Question: The above error occurs when you click the save button,but in the docs I think I am putting in the correct parameters.
Where that bit of code is in my views.py:
'''
class AllUserUpdate(LoginRequiredMixin, View):
def get(self, request, *args, **kwargs):
alluser = CustomUser.objects.get(username=self.request.user.username)
form = CustomUserForm(instance=alluser)
context = {'form':form}
return render(request, 'account/AllUserAccount.html', context)
def post(self, request, *args, **kwargs):
form = CustomUserForm(self.request.POST, self.request.FILES, instance=self.request.user.username)
if form.is_valid():
form.save()
messages.info(self.request, "Your are change successfully created!")
context = {'form': form}
return redirect('all_user_update')
'''
This is what my template looks like:
'''
<form method="post" enctype="multipart/form-data">
{% csrf_token %}
<h3>Full name: {{ request.user.full_name }}</h3>
{{ form.as_p }}
<input type="submit" class=" btn btn-primary" value="Save">
</form>
'''
forms.py:
'''
class CustomUserForm(UserCreationForm):
password1 = forms.CharField(widget=forms.PasswordInput(
attrs={'class': 'form-control mt-2', 'name': 'password1', 'placeholder': 'enter the password...'}))
password2 = forms.CharField(widget=forms.PasswordInput(
attrs={'class': 'form-control mt-2', 'name': 'password2', 'placeholder': 'Repeat the password...'}))
class Meta:
model = CustomUser
fields = ('full_name', 'email', 'user_type', 'phone', 'password1', 'password2', 'username')
widgets = {
'full_name': forms.TextInput(attrs={'class': 'form-control mt-2', 'name': 'full_name'}),
'username': forms.TextInput(attrs={'class': 'form-control mt-2', 'name': 'username'}),
'email': forms.EmailInput(attrs={'class': 'form-control mt-2', 'name': 'email'}),
'phone': forms.TextInput(attrs={'class': 'form-control mt-2', 'name': 'phone'}),
'user_type': forms.Select(attrs={'class': 'form-control mt-2', 'name': 'user_type'}),
}
'''

I want users to change their personal pages
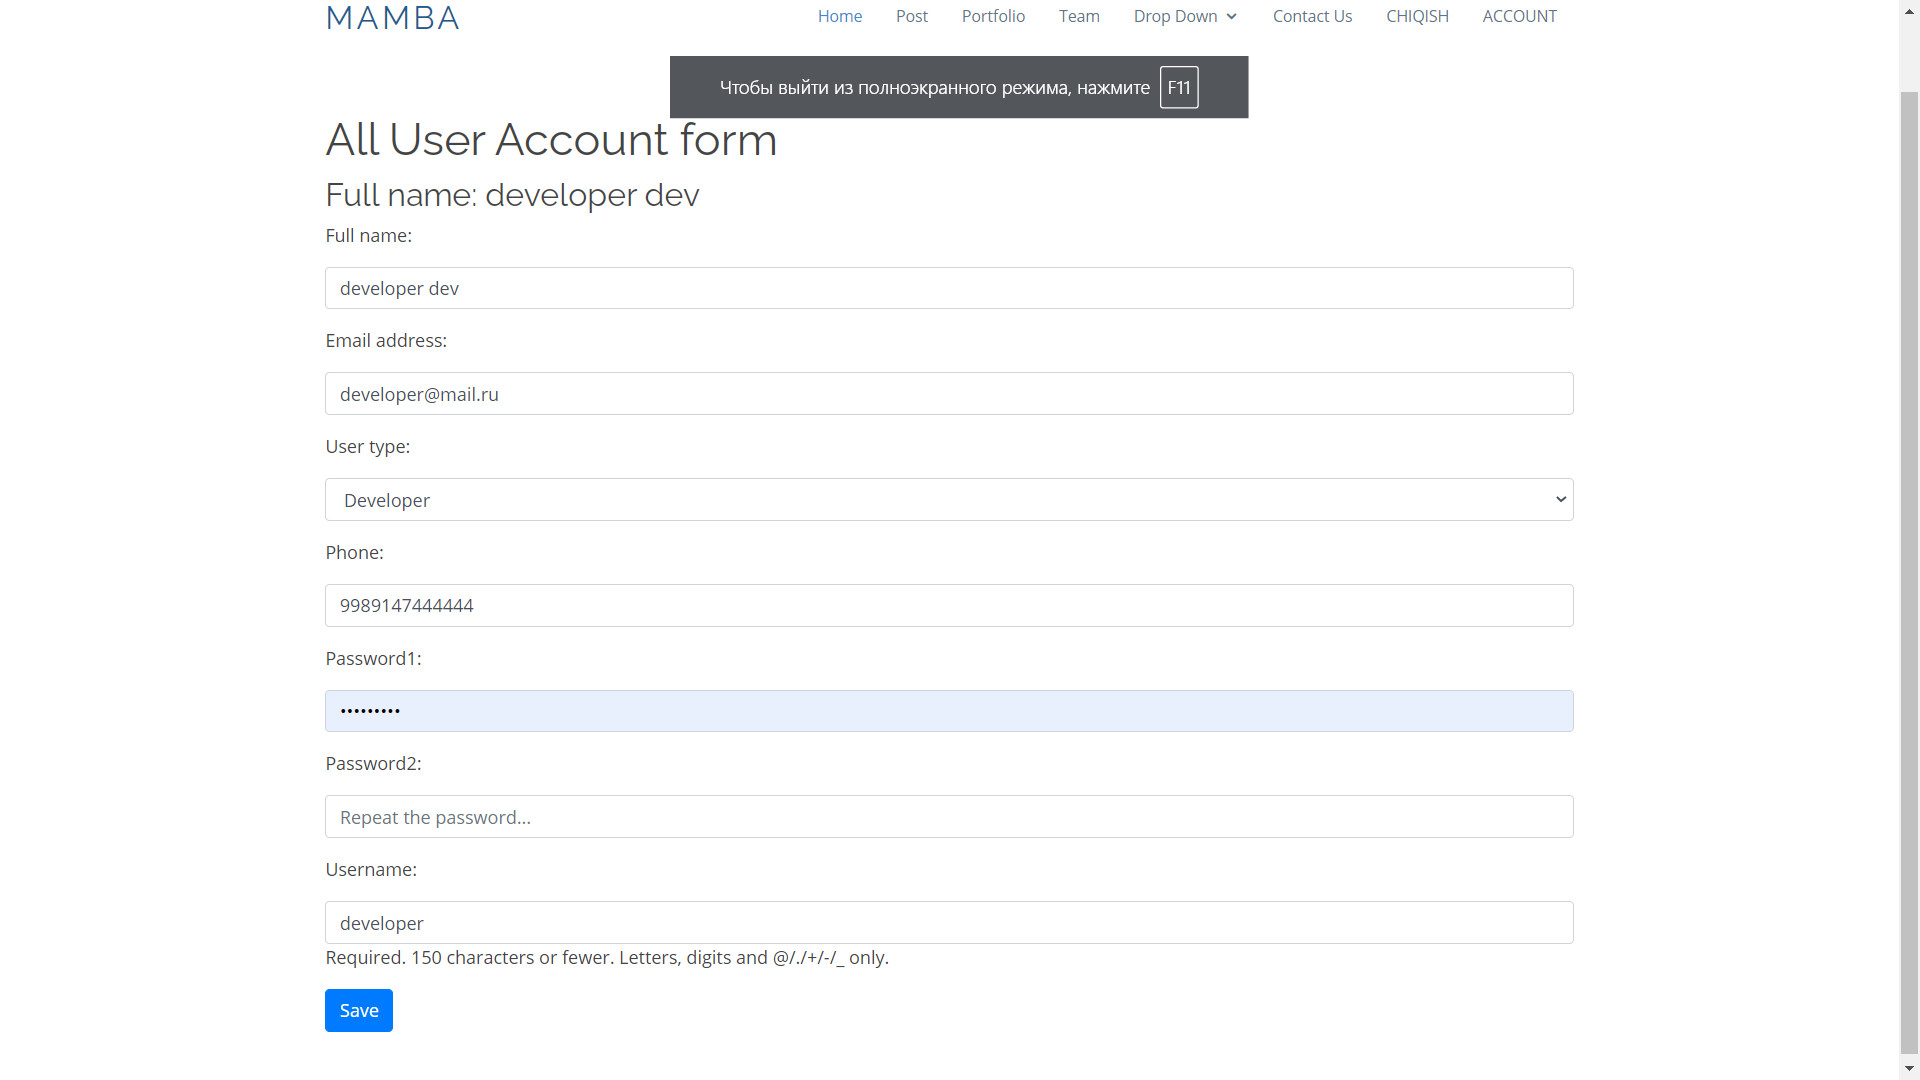
Answer: On this line:
'''
form = CustomUserForm(self.request.POST, self.request.FILES, instance=self.request.user.username)
'''
you're passing a string ('str') as the form's 'instance'. That's not what the 'instance' argument expects; it expects a 'Model' instance (like you correctly pass it in the 'get' method, a few lines before).
Pass the 'CustomUser' you want to be updated as the 'instance', instead, for example:
'''
customuser = CustomUser.objects.get(username=request.user.username)
form = CustomUserForm(request.POST, instance=customuser)
'''